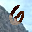
Label: 6